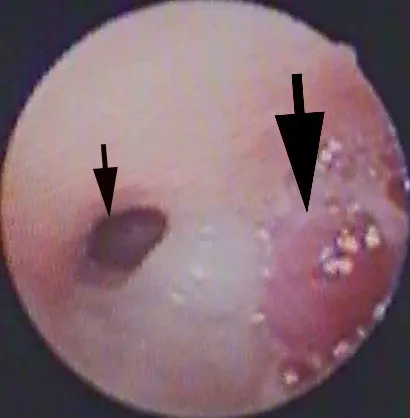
Bronchoscopic picture of the carina prior to bronchoscopic partial removal of the tumour. The mucoepidermoid carcinoma that arose from the right upper lobe bronchus was so large it protruded into and obstructed the entire right main stem and is clearly visible at the carina (large arrow). The left main bronchus (small thick arrow) is partially occluded by secretions.
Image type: endoscopy (airway_endoscopy)